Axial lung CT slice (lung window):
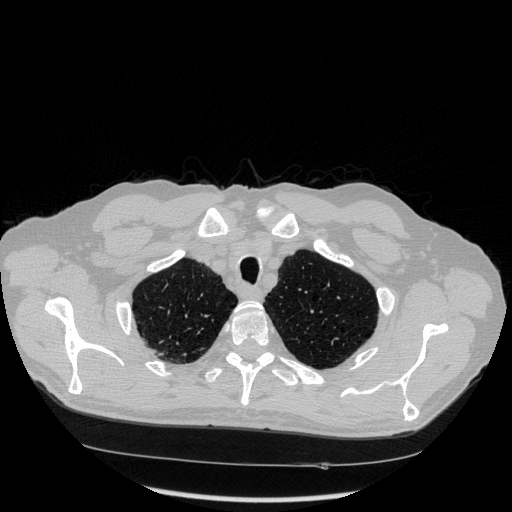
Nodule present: no